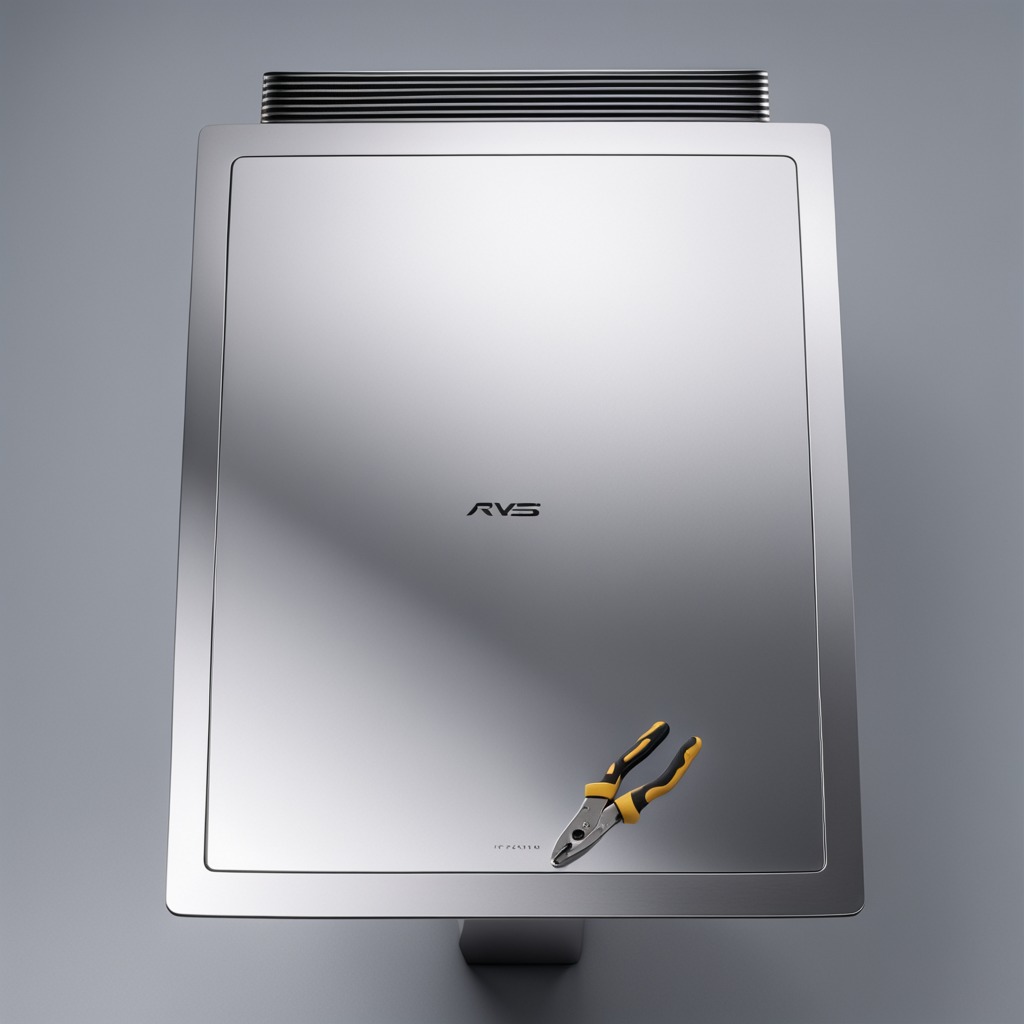
A plier is lying on the stainless steel table in a high-end prototyping lab.